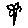
Label: flower